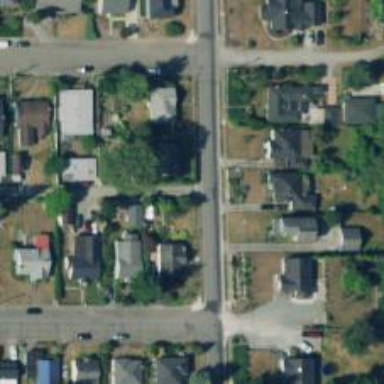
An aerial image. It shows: Alley classified as service road.